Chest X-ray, AP view. Patient: 54 years old, sex M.
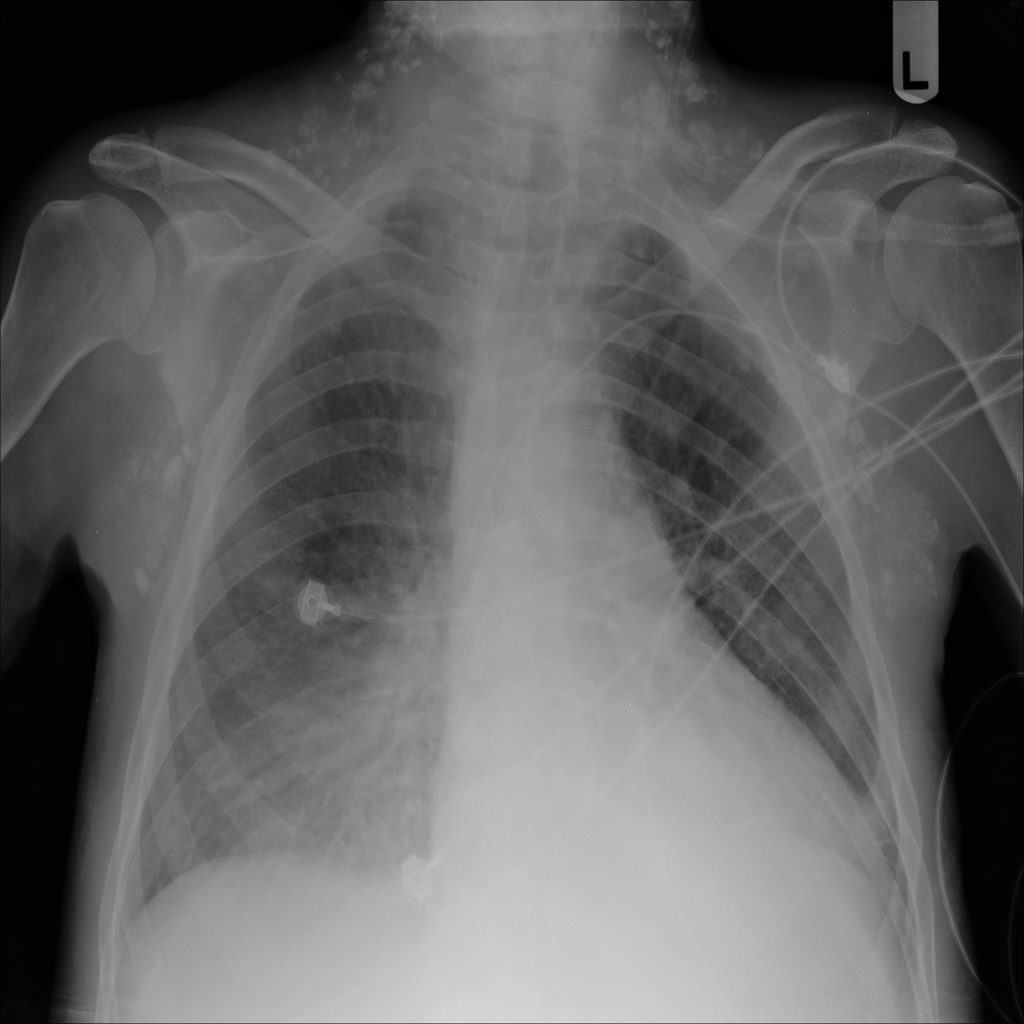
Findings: No Finding